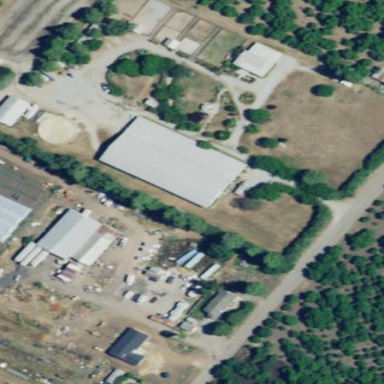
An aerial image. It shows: Farmyard area.